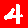
Digit: 4